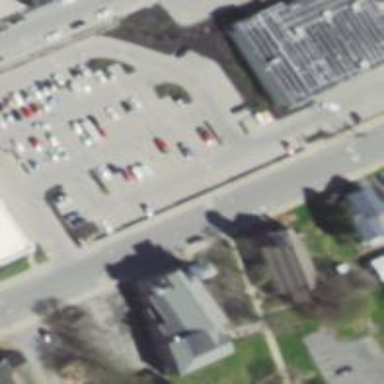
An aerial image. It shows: Pharmacy.